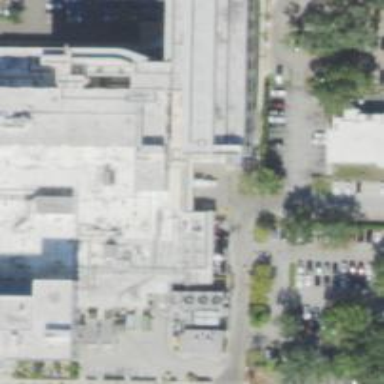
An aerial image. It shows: Hospital providing healthcare services.